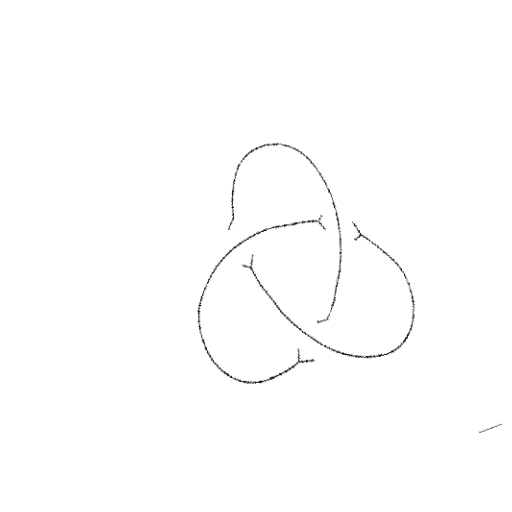
Crossing number: 3